Question: I am having some trouble trying to plot a density map for crime in my city. I'm using the two-dimensional kernel density estimation through the 'stat_density2d()' function. No matter what I change and/or rearrange, I am continually receiving the error message
> Discrete value supplied to continuous scale
I ran the 'str' function to check the structure; Lon(gitude) was being read as a character.
'''
OakTownMap +
stat_density2d(aes(x = lon, y = lat, fill = ..level.. ,alpha=..level..), bins = 10, geom ="polygon", data = Non_Violent_Crime) +
scale_fill_gradient(low = "black", high = "red")+
ggtitle("Map of Non-Violent Crime Density in Oakland ")
'''
I'm truly lost and a little frustrated because I'm sure this requires a very simple adjustment to placement of lon and lat arguments or change in function(?). Should I just change lon from char to num?

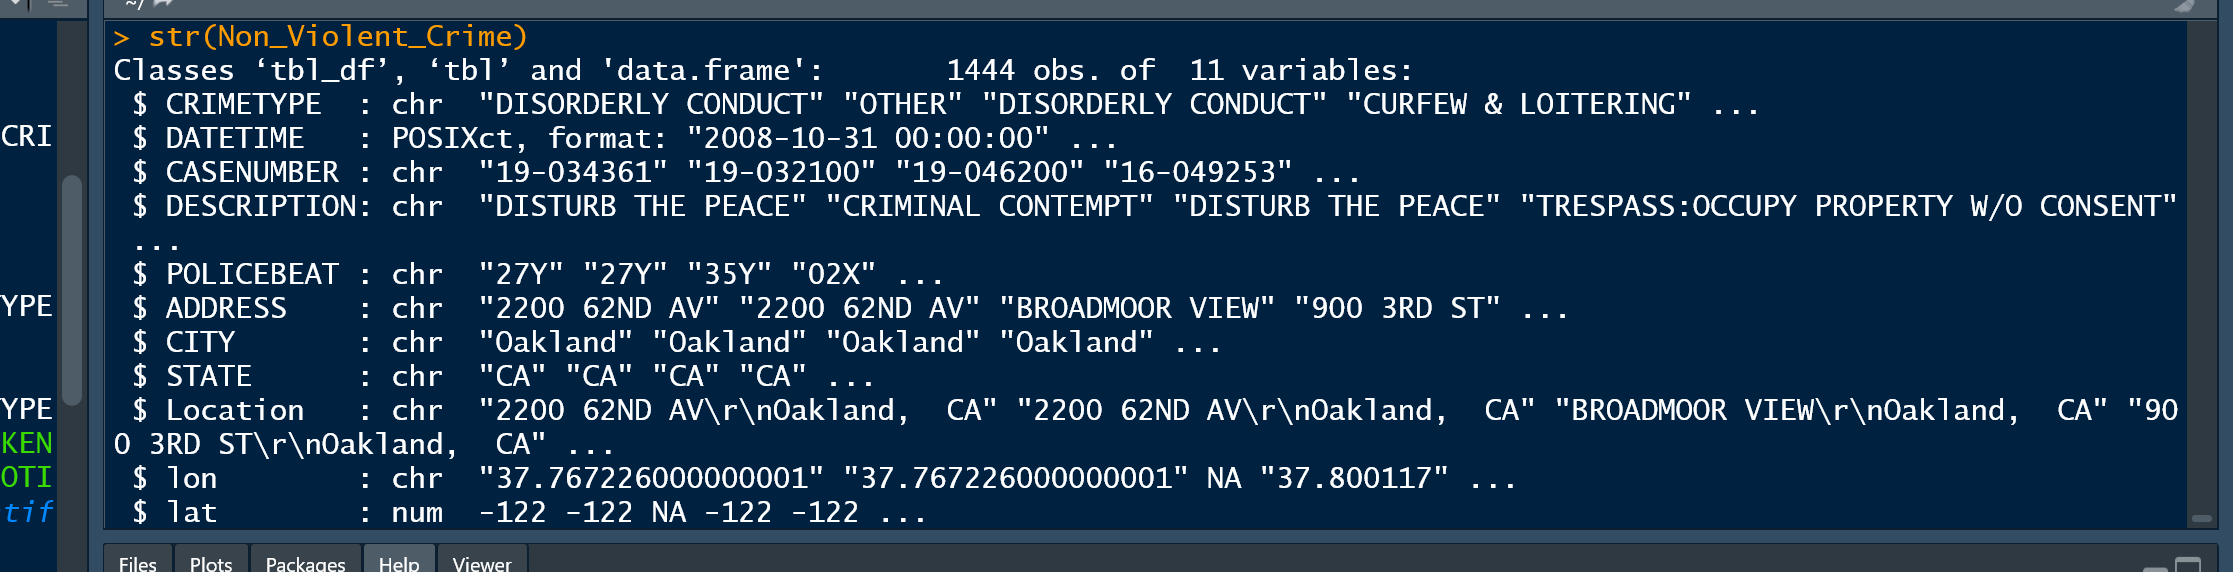
Answer: From the screenshot it looks like you need to coerce lon into a numeric vector. try 'Non_Violent_Crimes$lon <- as.numeric(Non_Violent_Crimes$lon)' before you add it to ggplot. alternatively, when you add the geometry, change "x=lon" into "x=as.numeric(lon)". This directly addresses the error you are receiving.